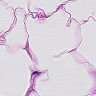
Metastatic tissue present: no